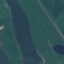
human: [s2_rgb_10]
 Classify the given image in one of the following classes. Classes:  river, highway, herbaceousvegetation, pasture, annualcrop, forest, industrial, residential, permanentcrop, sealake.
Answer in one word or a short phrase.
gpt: River